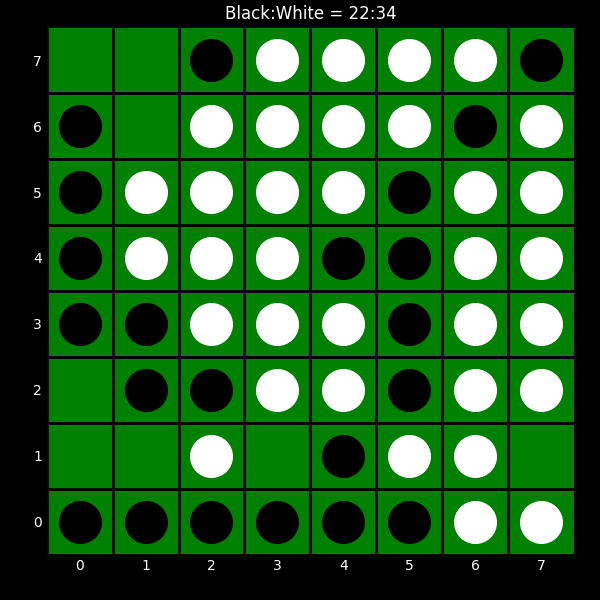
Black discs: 22
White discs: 34